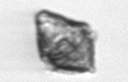
Label: Kryptoperidinium_triquetrum